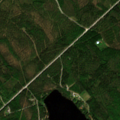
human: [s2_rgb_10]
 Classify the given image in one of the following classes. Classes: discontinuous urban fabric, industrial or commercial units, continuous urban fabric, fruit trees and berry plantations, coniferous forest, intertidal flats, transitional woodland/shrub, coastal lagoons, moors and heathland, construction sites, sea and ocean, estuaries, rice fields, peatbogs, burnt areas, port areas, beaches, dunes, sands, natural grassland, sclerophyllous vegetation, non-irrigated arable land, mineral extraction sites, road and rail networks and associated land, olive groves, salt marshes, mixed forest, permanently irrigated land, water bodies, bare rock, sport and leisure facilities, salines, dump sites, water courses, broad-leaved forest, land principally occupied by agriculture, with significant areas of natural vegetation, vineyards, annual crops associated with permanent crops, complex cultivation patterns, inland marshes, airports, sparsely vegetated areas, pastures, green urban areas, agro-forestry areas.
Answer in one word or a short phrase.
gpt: coniferous forest, mixed forest, water bodies